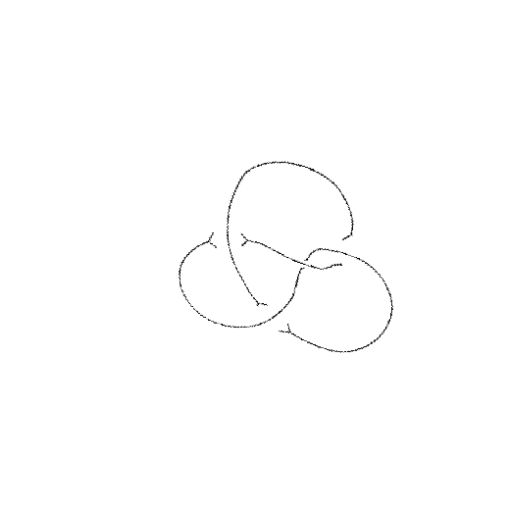
Crossing number: 4